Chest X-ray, PA view. Patient: 67 years old, sex F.
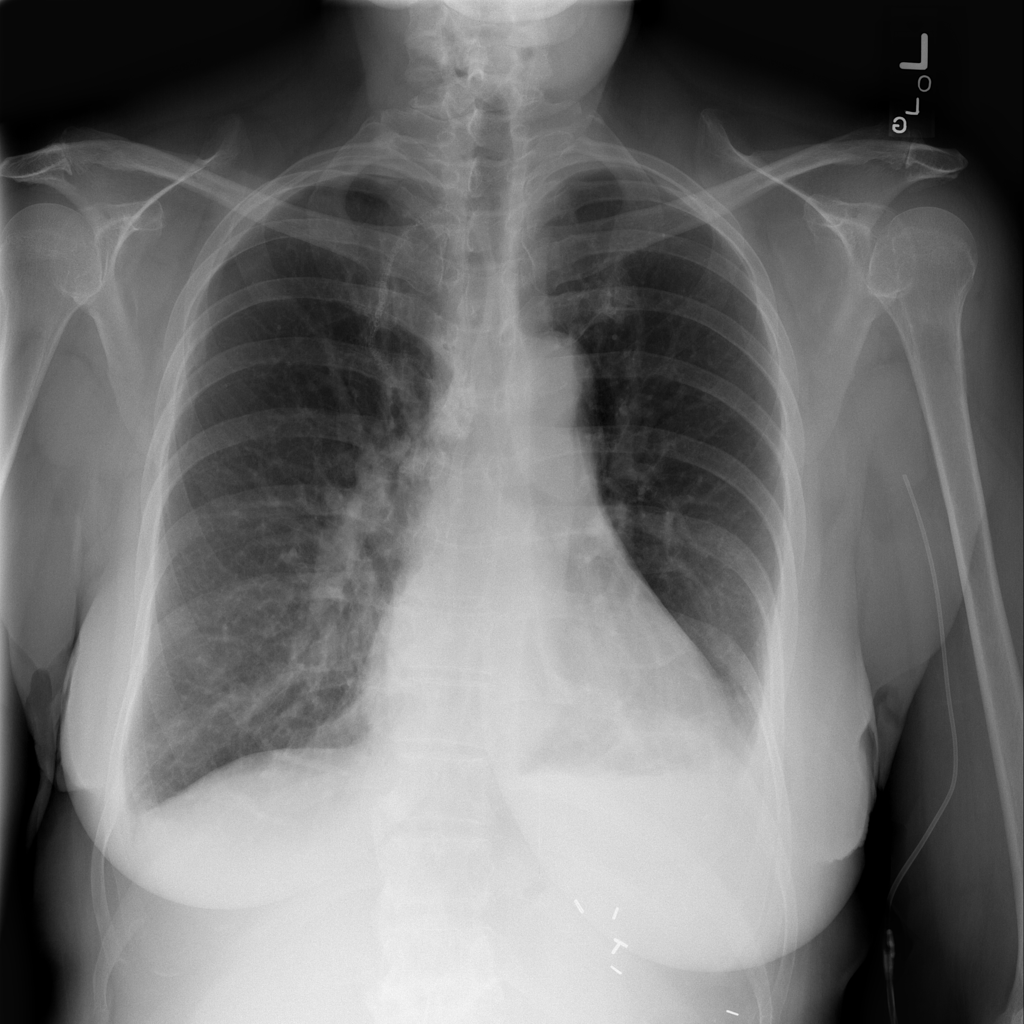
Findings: Effusion